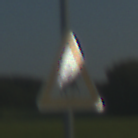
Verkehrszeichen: ReiterLinks
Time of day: MorningAfternoon
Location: Outdoor (Nature)
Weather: Clear
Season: NotSpecified
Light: Natural